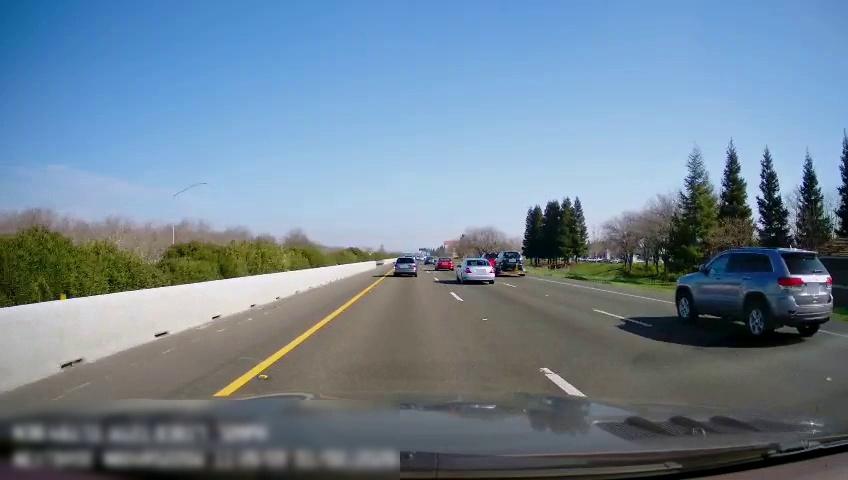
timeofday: Day
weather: Sunny
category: Drivable Space
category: Vehicles | SUV
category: Vehicles | Car
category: Vehicles | Car
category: Vehicles | SUV
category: Vehicles | Other LV
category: Vehicles | Car
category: Lanes | Current Lane
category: Lanes | Current Lane
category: Lanes | Alternate Lane
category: Lanes | Alternate Lane